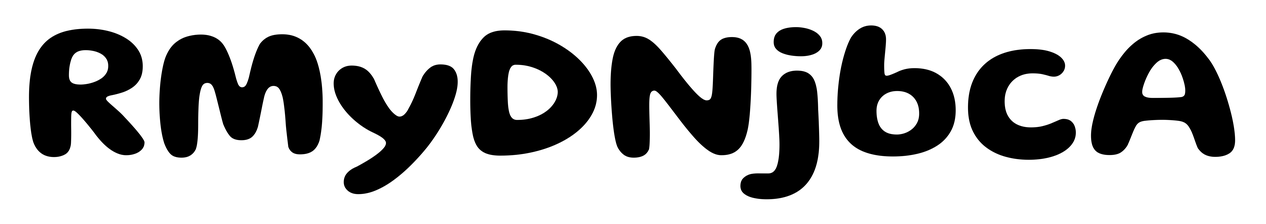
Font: Gluten_SemiBold